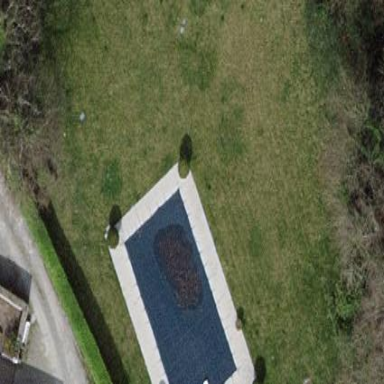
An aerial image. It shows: Swimming pool located in leisure land.